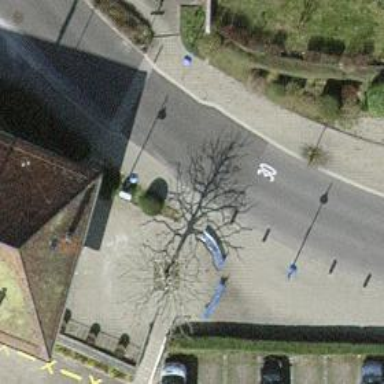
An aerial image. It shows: Bollard barrier.